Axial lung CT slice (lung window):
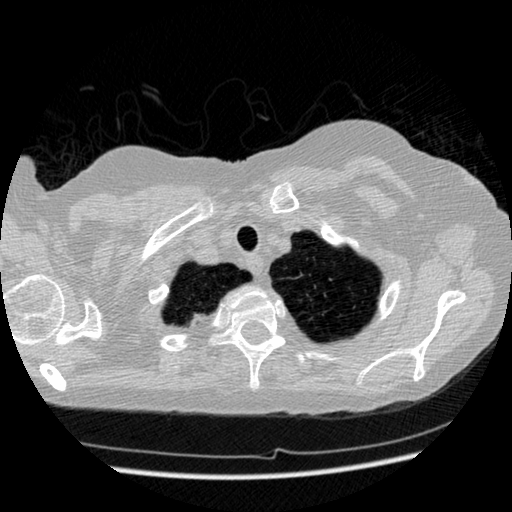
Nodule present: no